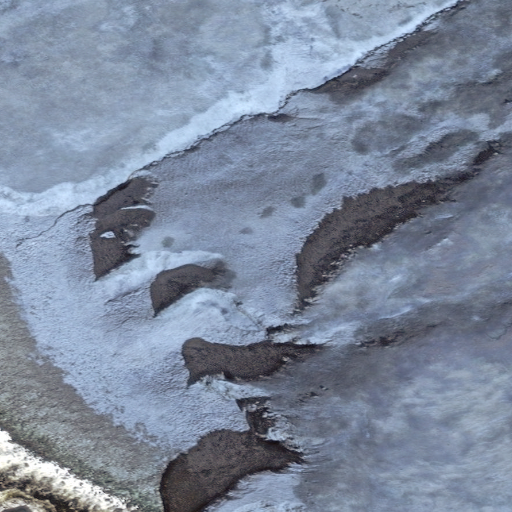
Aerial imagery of cape in Alaska named Cape Misty containing only unknown